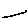
Label: line